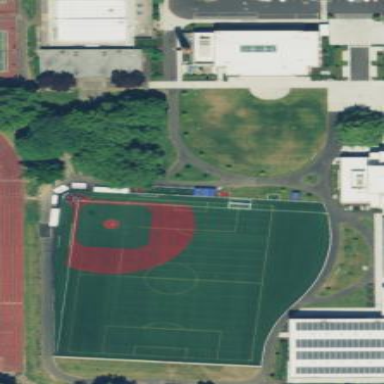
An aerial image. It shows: Baseball pitch with artificial turf.